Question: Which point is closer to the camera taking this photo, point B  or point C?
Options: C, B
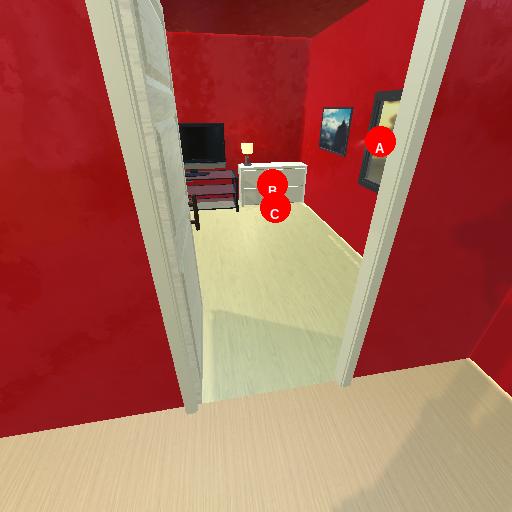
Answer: C